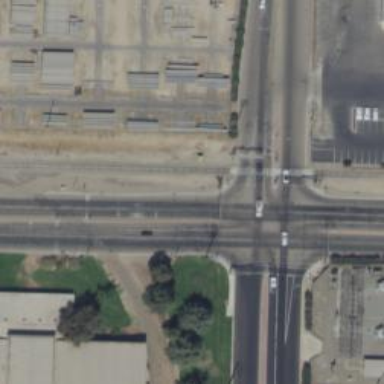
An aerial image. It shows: Crossing on the road with line markings.